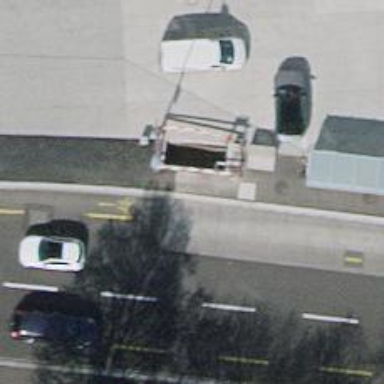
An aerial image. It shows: Platform for public transport with shelter.